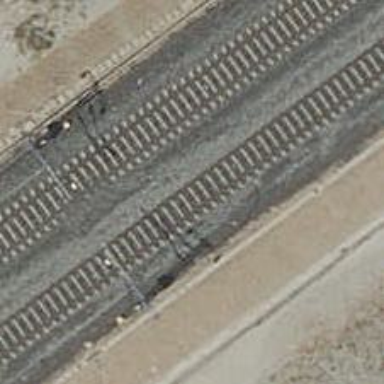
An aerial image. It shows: Railway track with contact lines for electrification.